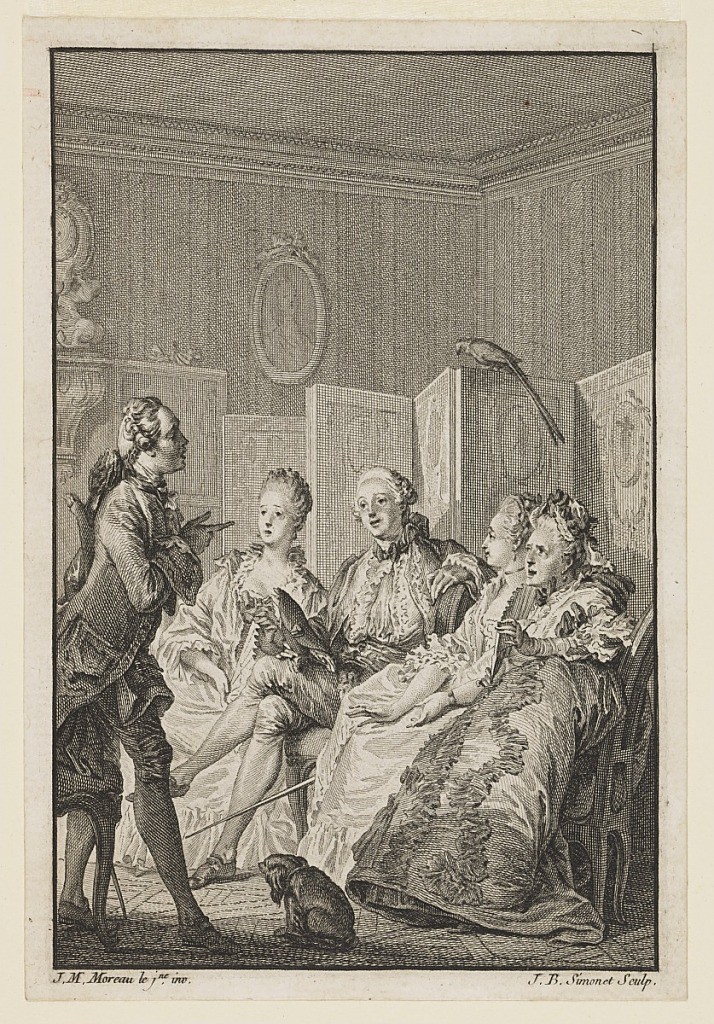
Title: La Critique de L’École des femmes (Critique of The School for Wives), Oeuvres de Molière (Works of Molière), Vol. II
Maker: Jean Baptiste Blaise Simonet, French, 1742–1813
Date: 1773
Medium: Etching on white paper
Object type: Print
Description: Illustration for M. Bret, La Critique de L'École des femmes (Critique of The School for Wives), Oeuvres de Molière (Works of Molière), Vol. II, p. 446. A Marquis sits in a room in front of a screen with three ladies listening to a man (Derante) who stands in front of them. A dog appears in the center foreground, with back turned, and a bird with a long tail sits atop the screen.